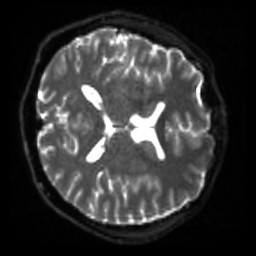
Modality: sbref
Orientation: axial
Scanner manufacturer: siemens
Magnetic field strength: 3 T
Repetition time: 4 s
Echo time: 0.0594 s